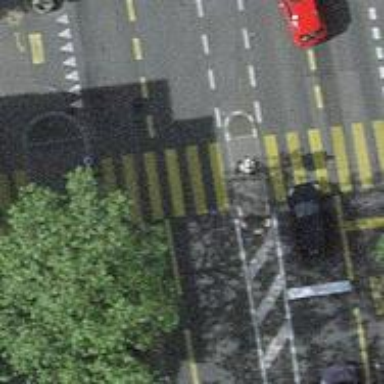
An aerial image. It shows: Road crossing with traffic signals and pedestrian island.